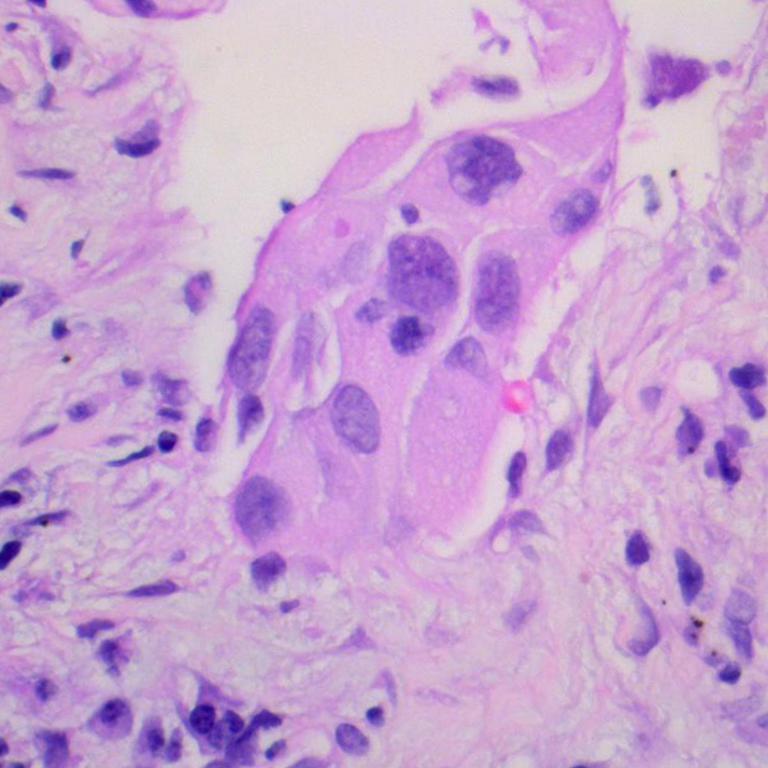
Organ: lung
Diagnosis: adenocarcinomas